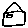
Label: house